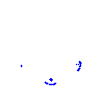
Particle: kaon